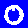
Digit: 0